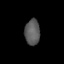
Tissue: skin
Cell type: Epithelial cells
Senescence score: 0.7614
Nuclear area (px): 381
Mean DAPI intensity: 90.572